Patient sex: F
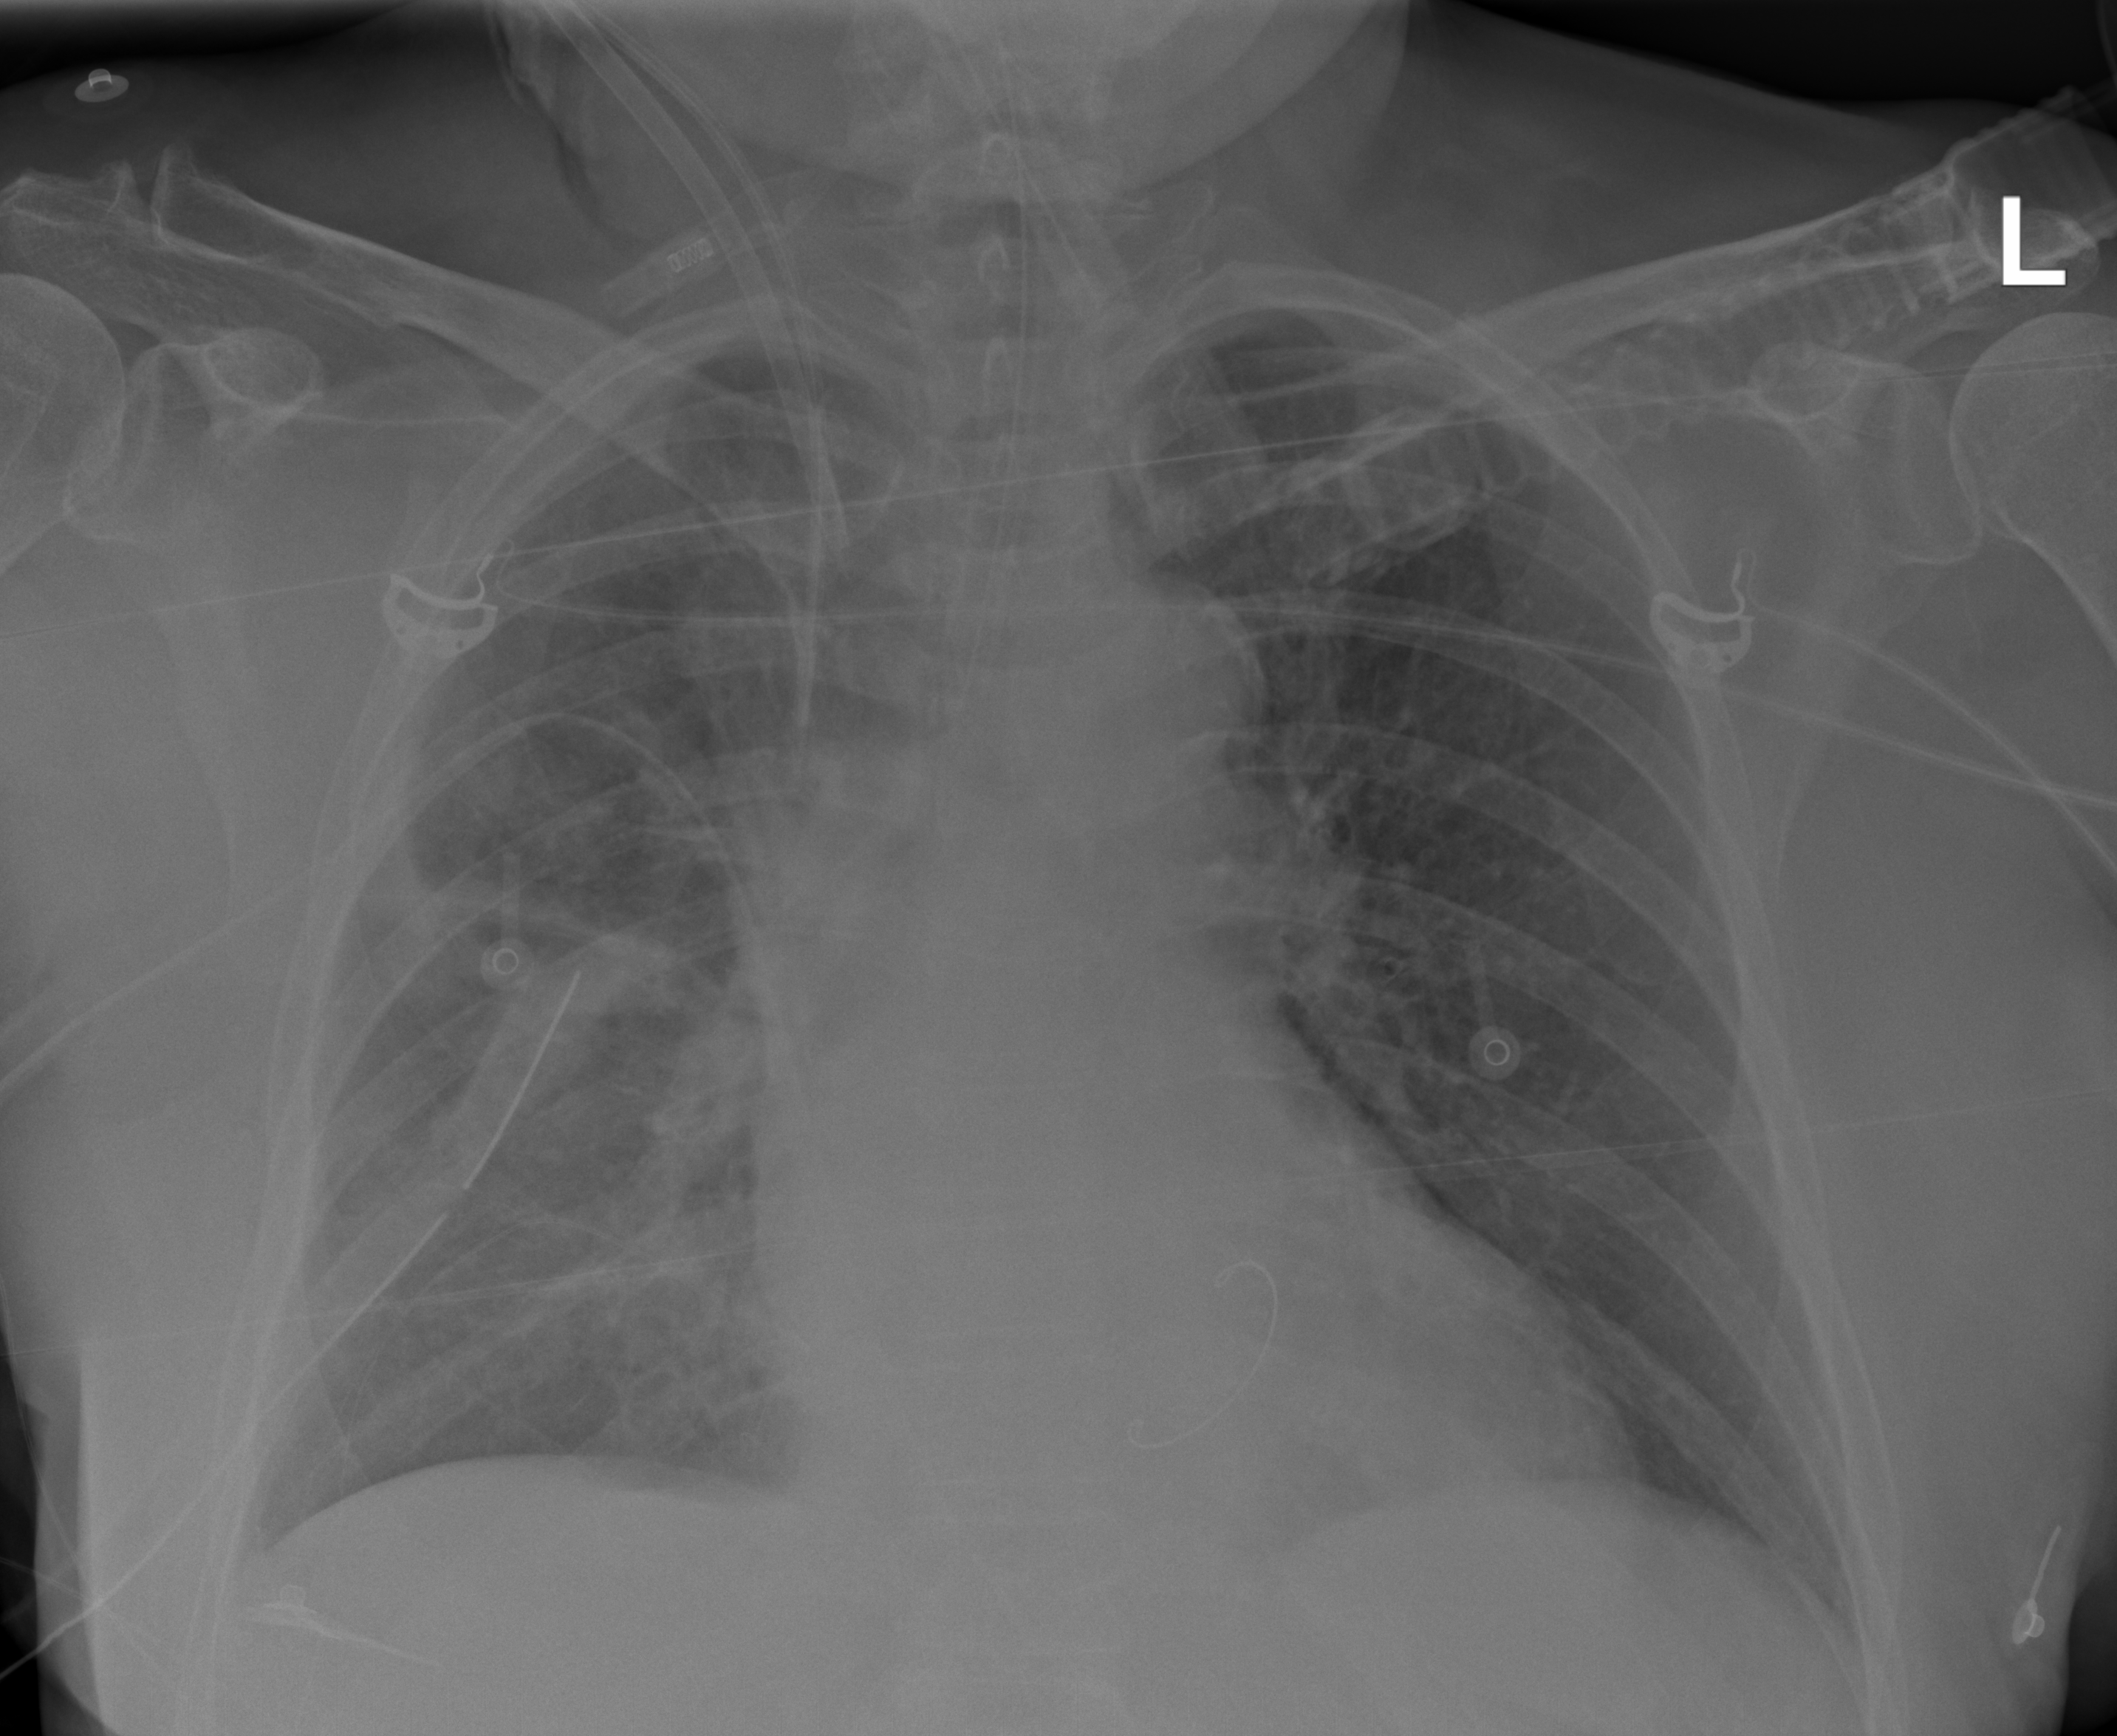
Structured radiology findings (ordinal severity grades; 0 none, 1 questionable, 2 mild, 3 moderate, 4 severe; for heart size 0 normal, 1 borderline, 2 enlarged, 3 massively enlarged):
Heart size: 2
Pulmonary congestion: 2
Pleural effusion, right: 0
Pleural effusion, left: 0
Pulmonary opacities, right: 0
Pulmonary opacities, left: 0
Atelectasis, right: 2
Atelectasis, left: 0